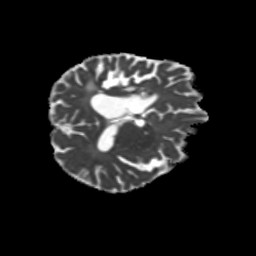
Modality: MD
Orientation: axial
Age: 70
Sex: male
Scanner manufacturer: siemens
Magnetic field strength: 3 T
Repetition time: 5.25 s
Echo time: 0.08 s